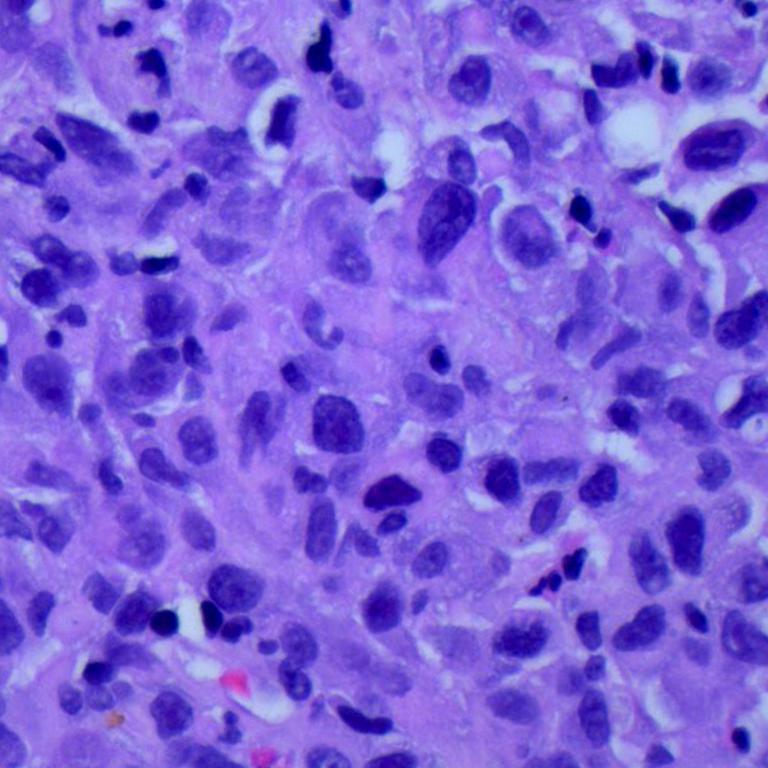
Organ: lung
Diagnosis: adenocarcinomas